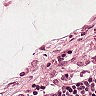
Metastatic tissue present: no